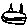
Label: cat